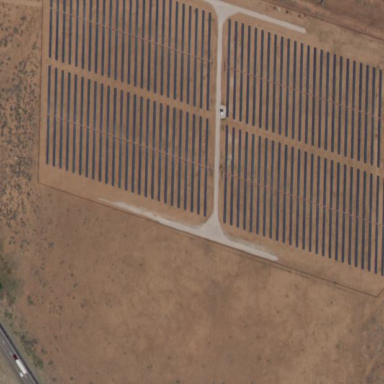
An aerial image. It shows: Solar power plant utilizing photovoltaic technology.